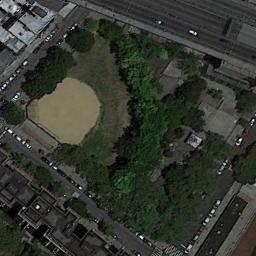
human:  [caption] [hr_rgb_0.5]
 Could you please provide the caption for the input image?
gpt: There are three baseball diamonds in the grass surrounded by the houses and the forests .

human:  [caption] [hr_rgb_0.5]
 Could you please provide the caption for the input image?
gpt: A baseball diamond is surrounded by many buildings and trees .

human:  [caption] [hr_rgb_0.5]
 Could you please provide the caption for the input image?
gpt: There is a red track next to the baseball field .

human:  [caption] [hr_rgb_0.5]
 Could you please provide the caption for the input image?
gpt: A baseball diamond surrounded by some trees and the residential area beside .

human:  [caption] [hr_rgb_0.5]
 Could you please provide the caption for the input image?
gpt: Many trees are beside the  baseball diamond .